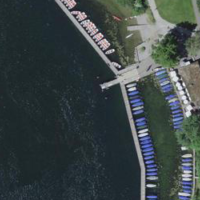
EUNIS habitat code: 14
Species observed at this site:
Corvus corone
Plantago major
Alcedo atthis
Sylvia borin
Botaurus stellaris
Bucephala clangula
Aegithalos caudatus
Sylvia atricapilla
Spinus spinus
Poecile palustris
Larus michahellis
Cygnus olor
Ardea alba
Erithacus rubecula
Cuculus canorus
Dryocopus martius
Phoenicurus ochruros
Agrostemma githago
Corvus corax
Anas acuta
Cyanistes caeruleus
Riparia riparia
Mergus serrator
Sturnus vulgaris
Chloris chloris
Larus canus
Phalaropus fulicarius
Troglodytes troglodytes
Corvus frugilegus
Passer domesticus
Mareca penelope
Passer montanus
Turdus merula
Spatula clypeata
Mareca strepera
Hirundo rustica
Mergus merganser
Milvus milvus
Sterna hirundo
Turdus pilaris
Cinclus cinclus
Oriolus oriolus
Coccothraustes coccothraustes
Motacilla alba
Delichon urbicum
Certhia brachydactyla
Tachybaptus ruficollis
Podiceps grisegena
Anthus trivialis
Podiceps cristatus
Fulica atra
Anas crecca
Dendrocopos major
Podiceps nigricollis
Buteo buteo
Turdus iliacus
Chroicocephalus ridibundus
Phylloscopus collybita
Gallinula chloropus
Alauda arvensis
Pica pica
Sitta europaea
Garrulus glandarius
Columba livia
Falco tinnunculus
Picus viridis
Ficedula hypoleuca
Acrocephalus scirpaceus
Motacilla cinerea
Melanitta nigra
Anas platyrhynchos
Alopochen aegyptiaca
Iris sibirica
Aythya ferina
Streptopelia decaocto
Aythya fuligula
Fringilla coelebs
Regulus ignicapilla
Tadorna tadorna
Coloeus monedula
Carduelis carduelis
Columba palumbus
Phalacrocorax carbo
Dryobates minor
Parus major
Ciconia ciconia
Accipiter nisus